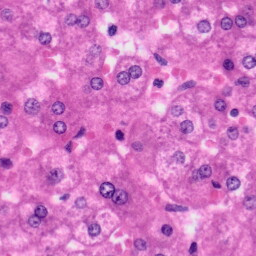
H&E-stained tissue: Liver